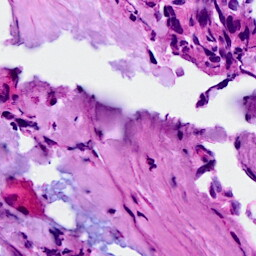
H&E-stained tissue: Breast